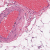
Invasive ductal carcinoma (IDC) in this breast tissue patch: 0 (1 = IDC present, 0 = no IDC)